Question: I have a navigation drawer app, working fine, then I go to add a "main" screen to application_main and now it gets another layout overlapped with it.
The overlapping screens look like:

I can't find why they are both being rendered, and both are "functional".... as in, all buttons work for both layouts.
Not sure what would be useful to post (MainActivity, which xml, etc... so just ask)
(I'd hope what's overlapping would be obvious).
MainActivity.java
'''
package com.hourtracker;
import android.content.Intent;
import android.content.SharedPreferences;
import android.os.Bundle;
import android.preference.PreferenceManager;
import android.support.v4.app.FragmentManager;
import android.support.v4.widget.DrawerLayout;
import android.support.v7.app.ActionBar;
import android.support.v7.app.ActionBarActivity;
import android.util.Log;
import android.view.Menu;
import android.view.MenuItem;
import android.widget.Toast;
import com.google.android.gms.ads.AdListener;
import com.google.android.gms.ads.AdRequest;
import com.google.android.gms.ads.InterstitialAd;
import java.util.Calendar;
import static com.hourtracker.NavigationDrawerFragment.NavigationDrawerCallbacks;
public class MainActivity extends ActionBarActivity implements NavigationDrawerCallbacks {
/**
* Fragment managing the behaviors, interactions and presentation of the
* navigation drawer.
*/
private NavigationDrawerFragment mNavigationDrawerFragment;
/**
* Used to store the last screen title. For use in
* {@link #restoreActionBar()}.
*/
private CharSequence mTitle;
/**
* For the weekly big ad.
*/
private final InterstitialAd mInterstitialAd = new InterstitialAd(this);
private boolean mConfigChanged = false;
@Override
public Object onRetainCustomNonConfigurationInstance() {
mConfigChanged = true;
return super.onRetainCustomNonConfigurationInstance();
}
@Override
protected void onDestroy() {
if (!BuildConfig.FLAVOR.equals("pro")) {
super.onDestroy();
if (mConfigChanged) {
mConfigChanged = false;
} else {
if (Calendar.getInstance().get(Calendar.DAY_OF_WEEK) == Calendar.WEDNESDAY) {
if (mInterstitialAd.isLoaded()) {
mInterstitialAd.show();
}
}
}
}
}
private void initPrefs() {
SharedPreferences sp = PreferenceManager.getDefaultSharedPreferences(this);
sp.edit().putBoolean("navigation_drawer_learned", false)
.putBoolean("initial_setup_done", false)
.putBoolean("paid_lunch", false)
.putBoolean("fixed_lunch", false)
.putString("withholding", "0")
.putString("pay_rate_curr", "0")
.putString("pre_tax_curr", "0")
.putString("post_tax_curr","0")
.apply();
}
@Override
protected void onCreate(Bundle savedInstanceState) {
super.onCreate(savedInstanceState);
setContentView(R.layout.activity_main);
if((Calendar.getInstance().get(Calendar.DAY_OF_WEEK) == Calendar.WEDNESDAY) &&
(!BuildConfig.FLAVOR.equals("pro"))) {
mInterstitialAd.setAdUnitId("ia-mno-tstupidenoughtoleavethis/here:)");
// Create an ad request.
AdRequest.Builder adRequestBuilder = new AdRequest.Builder();
mInterstitialAd.loadAd(adRequestBuilder.build());
// Set an AdListener.
mInterstitialAd.setAdListener(new AdListener() {
@Override
public void onAdLoaded() {
Toast.makeText(MainActivity.this, "The interstitial is loaded", Toast.LENGTH_SHORT).show();
}
});
}
mNavigationDrawerFragment = (NavigationDrawerFragment) getSupportFragmentManager()
.findFragmentById(R.id.navigation_drawer);
mTitle = getTitle();
// Set up the drawer.
mNavigationDrawerFragment.setUp(R.id.navigation_drawer,
(DrawerLayout) findViewById(R.id.drawer_layout));
// Do initial setup if first run
SharedPreferences sp = PreferenceManager.getDefaultSharedPreferences(this);
boolean mFirstSetup = sp.getBoolean("initial_setup_done", false);
if(!mFirstSetup) {
initPrefs();
Intent intent = new Intent(this, SettingsActivity.class);
startActivity(intent);
sp.edit().putBoolean("initial_setup_done", true).apply();
}
}
@Override
public void onNavigationDrawerItemSelected(int position) {
// update the main content by replacing fragments
FragmentManager fragmentManager = getSupportFragmentManager();
switch(position) {
case 0:
fragmentManager
.beginTransaction()
.replace(R.id.frame_container,
new Entry_Fragment()).commit();
break;
case 1:
fragmentManager
.beginTransaction()
.replace(R.id.frame_container,
new Week_Fragment()).commit();
break;
case 2:
fragmentManager
.beginTransaction()
.replace(R.id.frame_container,
new AllFragment()).commit();
break;
}
}
public void restoreActionBar() {
ActionBar actionBar = getSupportActionBar();
actionBar.setNavigationMode(ActionBar.NAVIGATION_MODE_STANDARD);
actionBar.setDisplayShowTitleEnabled(true);
actionBar.setTitle(mTitle);
}
@Override
public boolean onCreateOptionsMenu(Menu menu) {
if (!mNavigationDrawerFragment.isDrawerOpen()) {
// Only show items in the action bar relevant to this screen
// if the drawer is not showing. Otherwise, let the drawer
// decide what to show in the action bar.
getMenuInflater().inflate(R.menu.main, menu);
restoreActionBar();
return true;
}
return super.onCreateOptionsMenu(menu);
}
@Override
public boolean onOptionsItemSelected(MenuItem item) {
// Handle action bar item clicks here. The action bar will
// automatically handle clicks on the Home/Up button, so long
// as you specify a parent activity in AndroidManifest.xml.
int id = item.getItemId();
if (id == R.id.action_settings) {
Intent intent = new Intent(this, SettingsActivity.class);
startActivity(intent);
}
return super.onOptionsItemSelected(item);
}
}
'''
activity_main.xml
'''
<!-- A DrawerLayout is intended to be used as the top-level content view using match_parent for both width and height to consume the full space available. -->
<android.support.v4.widget.DrawerLayout xmlns:android="http://schemas.android.com/apk/res/android"
xmlns:tools="http://schemas.android.com/tools"
android:id="@+id/drawer_layout"
android:layout_width="match_parent"
android:layout_height="match_parent"
tools:context="com.hourtracker.MainActivity" >
<!--
As the main content view, the view below consumes the entire
space available using match_parent in both dimensions.
-->
<FrameLayout
android:id="@+id/frame_container"
android:layout_width="match_parent"
android:layout_height="match_parent" >
<LinearLayout
android:orientation="vertical"
android:layout_width="fill_parent"
android:layout_height="fill_parent">
<TextView
android:layout_width="wrap_content"
android:layout_height="wrap_content"
android:textAppearance="?android:attr/textAppearanceLarge"
android:text="So far this week, you have worked"
android:id="@+id/textView"
android:layout_gravity="center_horizontal"
android:textSize="20dp"
android:textIsSelectable="false" />
<TextView
android:layout_width="wrap_content"
android:layout_height="wrap_content"
android:textAppearance="?android:attr/textAppearanceLarge"
android:text="Large Text"
android:id="@+id/textView2"
android:layout_gravity="center_horizontal"
android:textStyle="bold" />
<TextView
android:layout_width="wrap_content"
android:layout_height="wrap_content"
android:textAppearance="?android:attr/textAppearanceLarge"
android:text="Hours"
android:id="@+id/textView3"
android:layout_gravity="center_horizontal" />
<AnalogClock
android:layout_width="wrap_content"
android:layout_height="wrap_content"
android:id="@+id/analogClock"
android:layout_gravity="center_horizontal" />
<Button
android:layout_width="wrap_content"
android:layout_height="wrap_content"
android:text="Continue"
android:id="@+id/button"
android:layout_gravity="center_horizontal" />
</LinearLayout>
</FrameLayout>
<!--
android:layout_gravity="start" tells DrawerLayout to treat
this as a sliding drawer on the left side for left-to-right
languages and on the right side for right-to-left languages.
If you're not building against API 17 or higher, use
android:layout_gravity="left" instead.
-->
<!--
The drawer is given a fixed width in dp and extends the full height of
the container.
-->
<fragment
android:id="@+id/navigation_drawer"
android:name="com.hourtracker.NavigationDrawerFragment"
android:layout_width="@dimen/navigation_drawer_width"
android:layout_height="match_parent"
android:layout_gravity="start"
tools:layout="@layout/fragment_navigation_drawer" />
</android.support.v4.widget.DrawerLayout>
'''
frag_nav_drawer
'''
<ListView xmlns:android="http://schemas.android.com/apk/res/android"
xmlns:tools="http://schemas.android.com/tools"
android:layout_width="match_parent"
android:layout_height="match_parent"
android:background="#cccc"
android:choiceMode="singleChoice"
android:divider="@android:color/transparent"
android:dividerHeight="0dp"
tools:context="com.hourtracker.NavigationDrawerFragment" />
'''
entry_fragment.xml
'''
<RelativeLayout
android:id="@+id/entryLayout"
xmlns:android="http://schemas.android.com/apk/res/android"
xmlns:ads="http://schemas.android.com/apk/res-auto"
xmlns:tools="http://schemas.android.com/tools"
android:minWidth="350dp"
android:layout_width="fill_parent"
android:layout_height="fill_parent"
android:orientation="horizontal"
android:paddingBottom="@dimen/activity_vertical_margin"
android:paddingLeft="0dp"
android:paddingRight="0dp"
android:paddingTop="@dimen/activity_vertical_margin"
tools:context="com.hourtracker.MainActivity$PlaceholderFragment" >
<TextView
android:id="@+id/allDateLabel"
android:layout_gravity="left"
android:text="@string/date"
android:textAppearance="?android:attr/textAppearanceMedium"
android:layout_width="wrap_content"
android:layout_height="wrap_content"
android:layout_alignParentTop="true"
android:layout_alignParentLeft="true"
android:layout_alignParentStart="true"
android:paddingRight="5dp" />
<TextView
android:id="@+id/allDateText"
android:layout_gravity="left"
android:textAppearance="?android:attr/textAppearanceMedium"
android:layout_alignParentLeft="false"
android:layout_alignParentTop="false"
android:layout_width="wrap_content"
android:layout_height="wrap_content"
android:layout_alignBaseline="@+id/allDateLabel"
android:layout_toRightOf="@+id/allDateLabel" />
<Button
android:id="@+id/dateButton"
style="?android:attr/buttonStyleSmall"
android:layout_gravity="right"
android:text="@string/change"
android:layout_alignParentLeft="false"
android:layout_alignParentTop="false"
android:layout_width="wrap_content"
android:layout_height="wrap_content"
android:layout_alignBaseline="@+id/allDateLabel"
android:layout_alignParentEnd="true"
android:background="@drawable/round_corner_button"
android:minHeight="30dp"
android:textColor="@android:color/black" />
<TextView
android:id="@+id/startLabel"
android:layout_gravity="left"
android:text="@string/start_time"
android:textAppearance="?android:attr/textAppearanceMedium"
android:layout_alignParentLeft="false"
android:layout_alignParentTop="false"
android:layout_width="wrap_content"
android:layout_height="wrap_content"
android:layout_below="@+id/allDateLabel"
android:layout_marginTop="10dp"
android:paddingTop="20dp"
android:paddingRight="5dp" />
<TextView
android:id="@+id/startText"
android:layout_gravity="left"
android:text=""
android:textAppearance="?android:attr/textAppearanceMedium"
android:layout_alignParentLeft="false"
android:layout_alignParentTop="false"
android:layout_width="wrap_content"
android:layout_height="wrap_content"
android:layout_toRightOf="@+id/startLabel"
android:layout_alignBaseline="@+id/startLabel" />
<Button
android:id="@+id/startButton"
style="?android:attr/buttonStyleSmall"
android:layout_gravity="right"
android:text="@string/change"
android:layout_alignParentLeft="false"
android:layout_alignParentTop="false"
android:layout_width="wrap_content"
android:layout_height="wrap_content"
android:layout_alignBaseline="@+id/startLabel"
android:layout_alignParentRight="true"
android:background="@drawable/round_corner_button"
android:minHeight="30dp"
android:textColor="@android:color/black" />
<TextView
android:id="@+id/endLabel"
android:layout_gravity="left"
android:text="@string/end_time"
android:textAppearance="?android:attr/textAppearanceMedium"
android:layout_alignParentLeft="false"
android:layout_alignParentTop="false"
android:layout_width="wrap_content"
android:layout_height="wrap_content"
android:layout_below="@+id/endDateText"
android:layout_marginTop="10dp"
android:paddingTop="20dp"
android:paddingRight="5dp" />
<TextView
android:id="@+id/endText"
android:layout_gravity="left"
android:text=""
android:textAppearance="?android:attr/textAppearanceMedium"
android:layout_alignParentLeft="false"
android:layout_alignParentTop="false"
android:layout_width="wrap_content"
android:layout_height="wrap_content"
android:layout_toRightOf="@+id/endLabel"
android:layout_alignBaseline="@+id/endLabel" />
<Button
android:id="@+id/endButton"
style="?android:attr/buttonStyleSmall"
android:layout_gravity="right|end"
android:text="@string/change"
android:layout_alignParentLeft="false"
android:layout_alignParentTop="false"
android:layout_width="wrap_content"
android:layout_height="wrap_content"
android:layout_alignBaseline="@+id/endText"
android:layout_alignParentRight="true"
android:background="@drawable/round_corner_button"
android:minHeight="30dp"
android:textColor="@android:color/black" />
<TextView
android:id="@+id/hoursField"
android:layout_gravity="left|center_vertical"
android:text=""
android:textAppearance="?android:attr/textAppearanceLarge"
android:layout_alignParentLeft="false"
android:layout_alignParentTop="false"
android:layout_width="wrap_content"
android:layout_height="wrap_content"
android:layout_centerHorizontal="true"
android:layout_below="@+id/submitButton"
android:textSize="25sp"
android:textStyle="bold" />
<Button
android:id="@+id/submitButton"
android:layout_gravity="right|top"
android:text="@string/submit"
android:layout_width="wrap_content"
android:layout_height="wrap_content"
android:background="@drawable/round_corner_button"
android:layout_alignTop="@+id/lunchCheck"
android:layout_toRightOf="@+id/hoursField"
android:minHeight="30dp"
android:textColor="#ff00ee00"
android:textStyle="bold" />
<CheckBox
android:id="@+id/lunchCheck"
android:layout_gravity="right|center_vertical"
android:checked="true"
android:text="@string/lunch"
android:layout_width="wrap_content"
android:layout_height="wrap_content"
android:layout_below="@+id/endLabel"
android:layout_alignParentLeft="true"
android:layout_alignParentStart="false"
android:layout_marginTop="20dp" />
<Button
android:id="@+id/deleteButton"
android:layout_width="wrap_content"
android:layout_height="wrap_content"
android:text="@string/delete"
android:background="@drawable/round_corner_button"
android:layout_alignTop="@+id/submitButton"
android:layout_alignParentRight="true"
android:layout_alignParentEnd="true"
android:minHeight="30dp"
android:textColor="#ffff0000"
android:textStyle="bold" />
<TextView
android:layout_width="wrap_content"
android:layout_height="wrap_content"
android:textAppearance="?android:attr/textAppearanceMedium"
android:text="End Date"
android:id="@+id/endDateText"
android:layout_below="@+id/startLabel"
android:layout_marginTop="30dp"
android:layout_alignParentLeft="true"
android:layout_alignParentStart="true" />
<Button
android:id="@+id/endDateButton"
style="?android:attr/buttonStyleSmall"
android:layout_gravity="right|end"
android:text="@string/change"
android:layout_alignParentLeft="false"
android:layout_alignParentTop="false"
android:layout_width="wrap_content"
android:layout_height="wrap_content"
android:layout_alignBaseline="@+id/endDateText"
android:layout_alignParentRight="true"
android:background="@drawable/round_corner_button"
android:minHeight="30dp"
android:textColor="@android:color/black" />
<com.google.android.gms.ads.AdView
android:id="@+id/adViewE"
android:layout_width="wrap_content"
android:layout_height="wrap_content"
android:layout_alignParentBottom="true"
ads:adSize="SMART_BANNER"
ads:adUnitId=""/>
</RelativeLayout>
'''
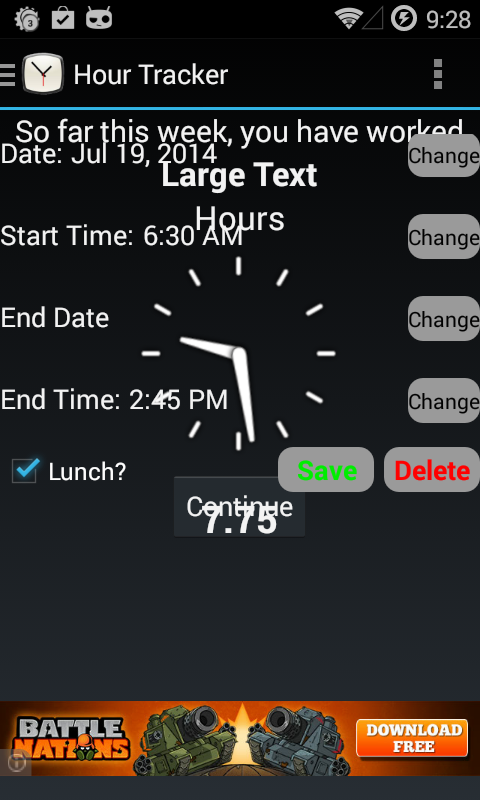
Answer: The reason you're getting the overlayed effect is because you've defined static 'View's in the 'FrameLayout' container you're using for the 'FragmentTransaction's.
One option is to move those 'View's to a layout for a 'Fragment' that is loaded into the container on startup. I believe this to be the preferred option.
Another option is to change the background colors of each of your 'Fragment's' layouts' root 'View's to a solid color, as they are transparent by default.